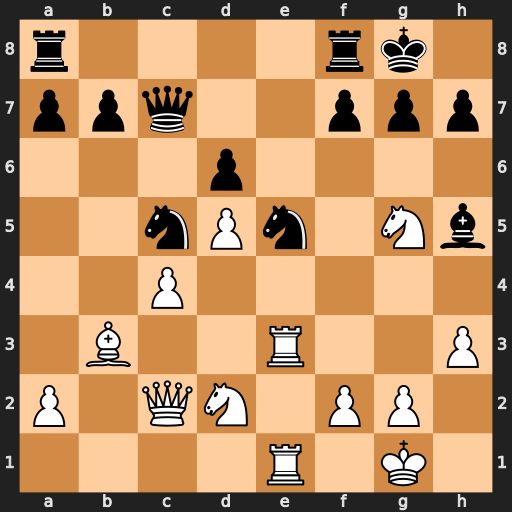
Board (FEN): r4rk1/ppq2ppp/3p4/2nPn1Nb/2P5/1B2R2P/P1QN1PP1/4R1K1
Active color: w
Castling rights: -
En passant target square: -
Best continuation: Qxh7#